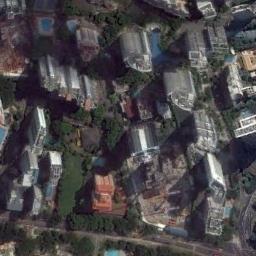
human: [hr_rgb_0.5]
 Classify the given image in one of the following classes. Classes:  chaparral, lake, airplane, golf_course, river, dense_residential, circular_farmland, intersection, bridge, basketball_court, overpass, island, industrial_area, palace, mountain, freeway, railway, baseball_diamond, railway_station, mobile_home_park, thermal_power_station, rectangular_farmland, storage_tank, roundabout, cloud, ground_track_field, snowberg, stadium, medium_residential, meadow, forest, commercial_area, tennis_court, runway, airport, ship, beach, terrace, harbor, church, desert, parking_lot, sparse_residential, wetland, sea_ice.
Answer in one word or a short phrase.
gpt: commercial_area